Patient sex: M
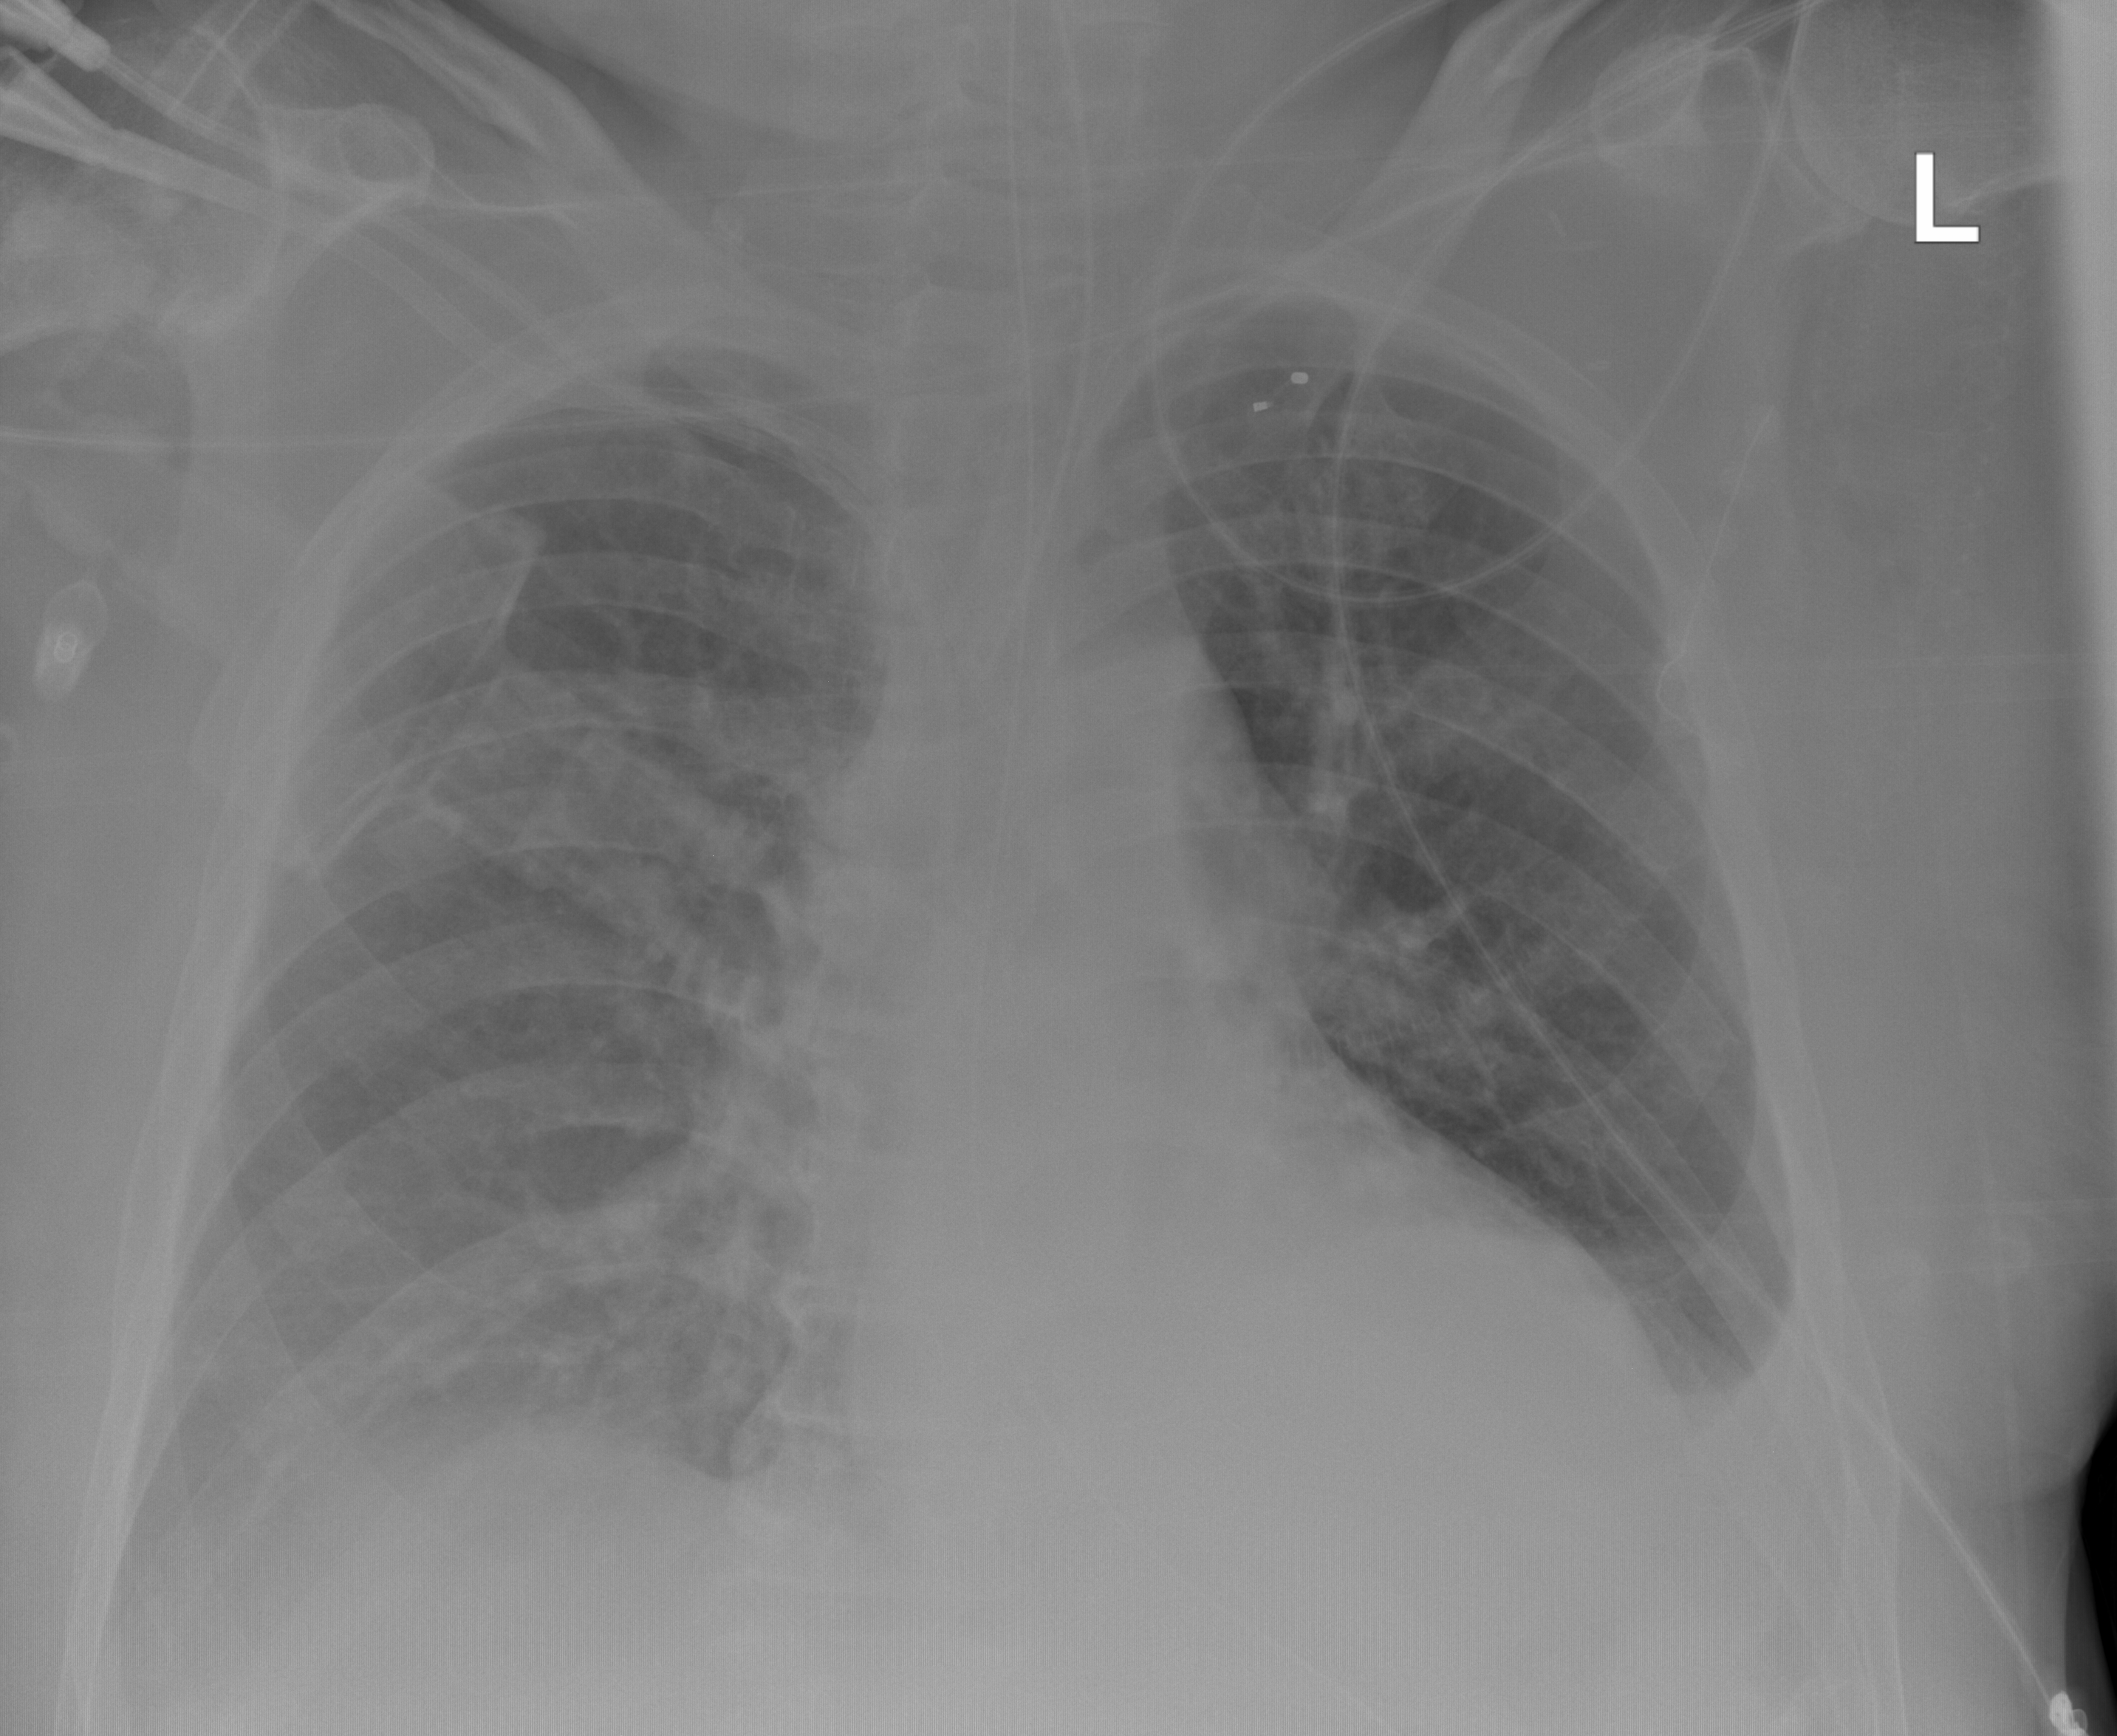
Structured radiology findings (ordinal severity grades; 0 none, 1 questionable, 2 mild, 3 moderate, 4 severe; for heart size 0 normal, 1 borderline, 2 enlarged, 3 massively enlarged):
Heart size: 0
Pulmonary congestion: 0
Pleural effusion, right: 0
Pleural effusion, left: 2
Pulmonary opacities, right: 0
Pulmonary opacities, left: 0
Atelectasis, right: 0
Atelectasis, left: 0